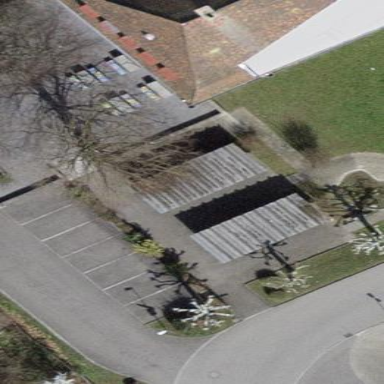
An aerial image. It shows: Bicycle parking facility.